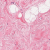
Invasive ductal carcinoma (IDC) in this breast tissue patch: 0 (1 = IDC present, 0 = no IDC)